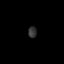
Tissue: prostate
Cell type: T cells
Senescence score: 0.8211
Nuclear area (px): 93
Mean DAPI intensity: 51.591